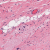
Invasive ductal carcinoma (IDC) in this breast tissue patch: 1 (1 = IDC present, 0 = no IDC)